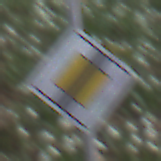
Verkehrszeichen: EndeVorfahrtsstrasse
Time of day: MorningAfternoon
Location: Outdoor (Nature)
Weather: PartlyCloudy
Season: NotSpecified
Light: Natural